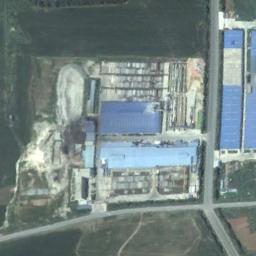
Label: industrial_area